Aerial crown-view tile of a tropical tree (Barro Colorado Island, Panama), acquired 20250715:
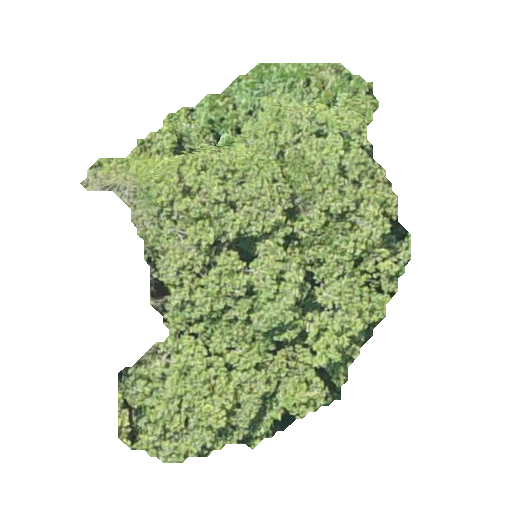
Species: Luehea seemannii
GBIF accepted scientific name: Luehea seemannii
Crown area: 126.43 m²